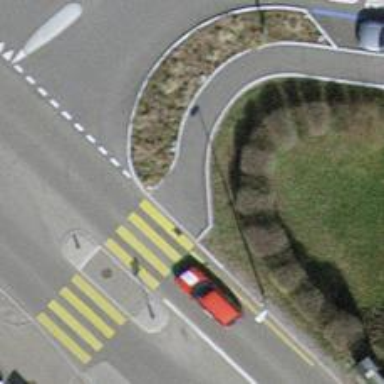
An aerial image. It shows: Asphalt footway with marked crossing and pedestrian island.